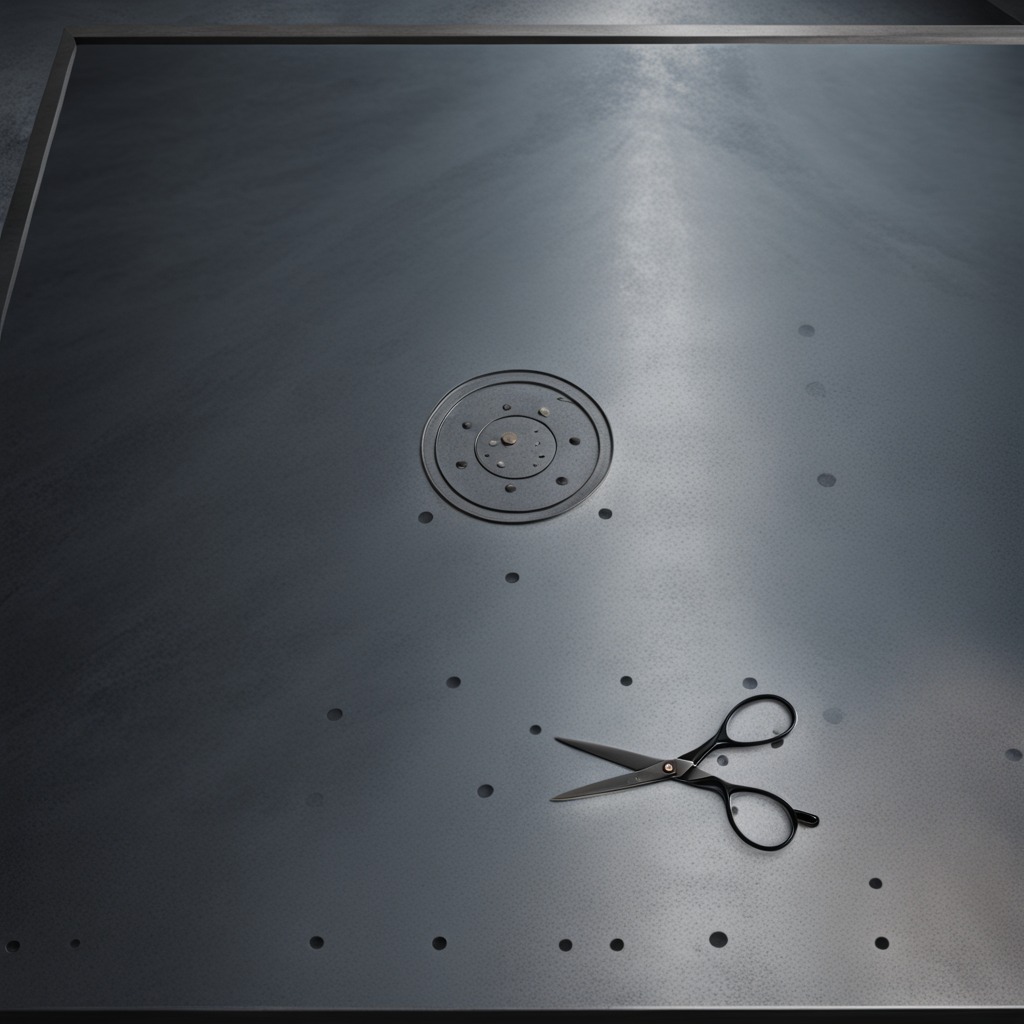
A scissor lying on a cold steel table in a mining workshop.